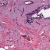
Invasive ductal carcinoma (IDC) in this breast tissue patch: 1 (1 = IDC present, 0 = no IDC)